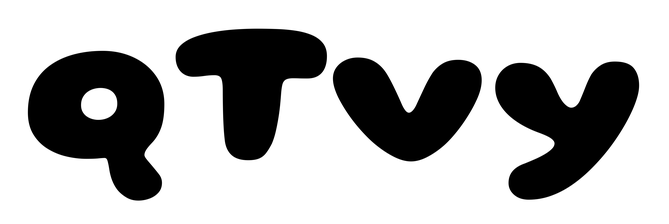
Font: Gluten_ExtraBold